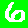
Digit: 6